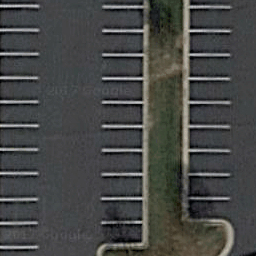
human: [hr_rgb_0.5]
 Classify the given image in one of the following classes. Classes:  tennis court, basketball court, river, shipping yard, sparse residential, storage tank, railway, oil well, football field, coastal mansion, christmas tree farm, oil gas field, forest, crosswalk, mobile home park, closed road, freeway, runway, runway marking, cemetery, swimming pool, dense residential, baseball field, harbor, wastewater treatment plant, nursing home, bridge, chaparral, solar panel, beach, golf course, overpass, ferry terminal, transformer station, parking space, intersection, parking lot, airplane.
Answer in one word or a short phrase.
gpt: parking space